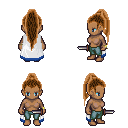
a pixel art fantasy rpg character, female body template, human, dark skin, white trimmed cape, teal pants, brown extra-long topknot hairstyle, bracelets, dagger, four views (front, back, left, right), 2x2 character sprite sheet, small pixel art, hard edges, no anti-aliasing